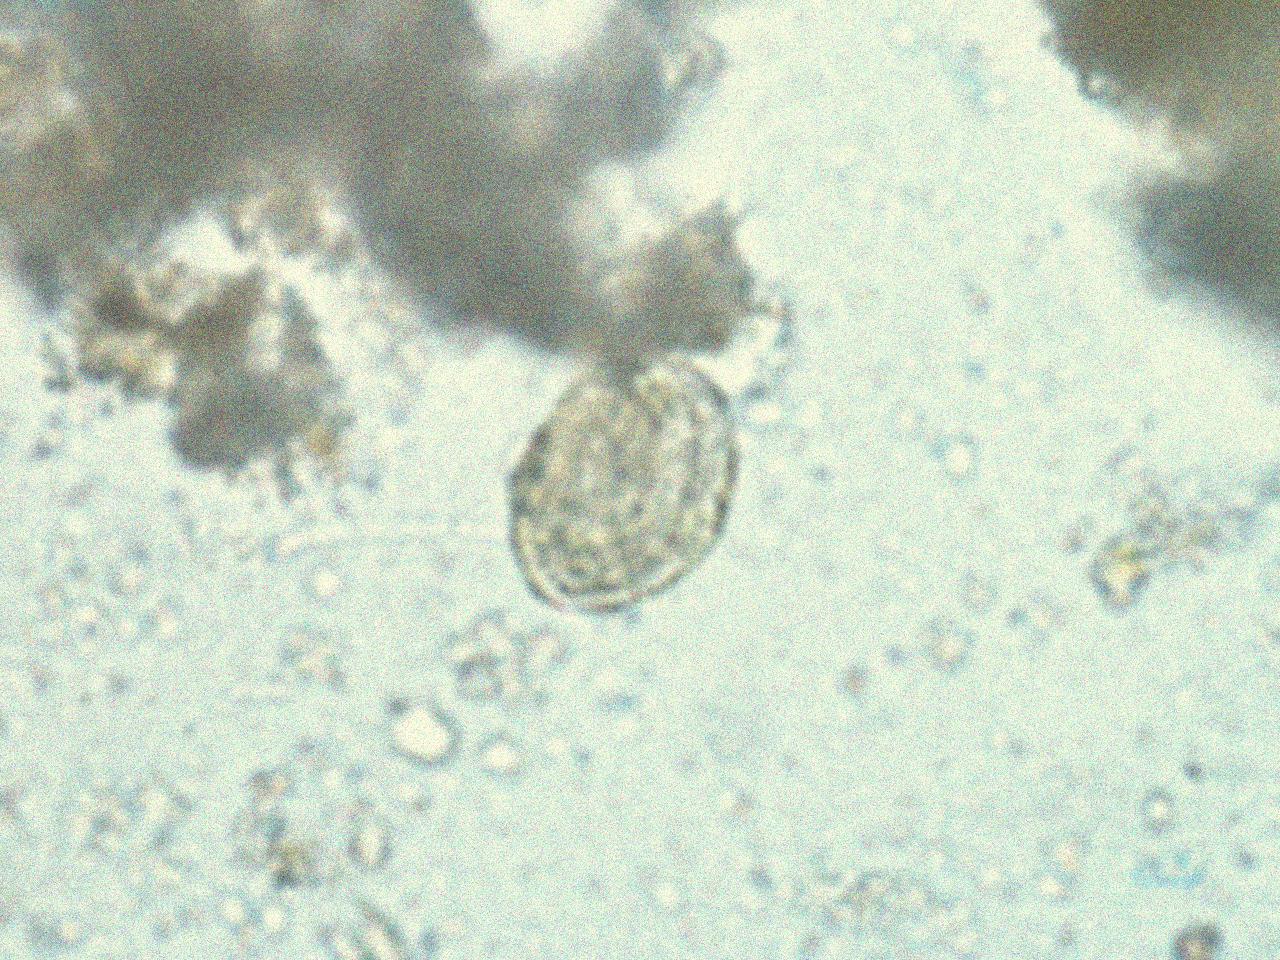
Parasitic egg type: Ascaris lumbricoides